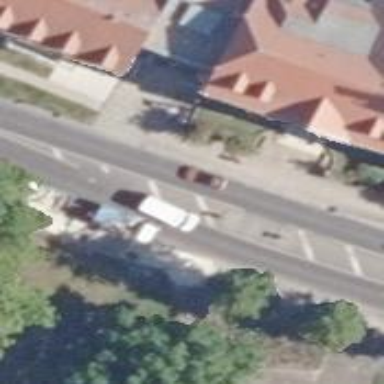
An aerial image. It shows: Sidewalk along the footway.